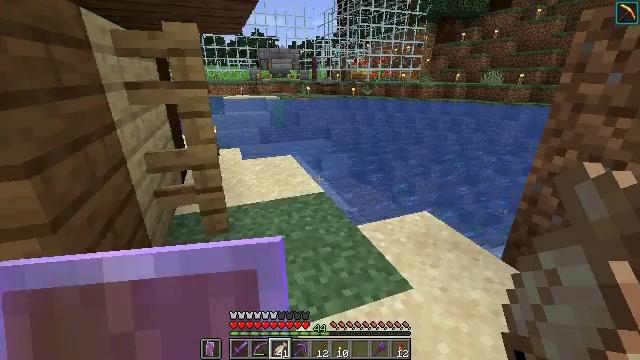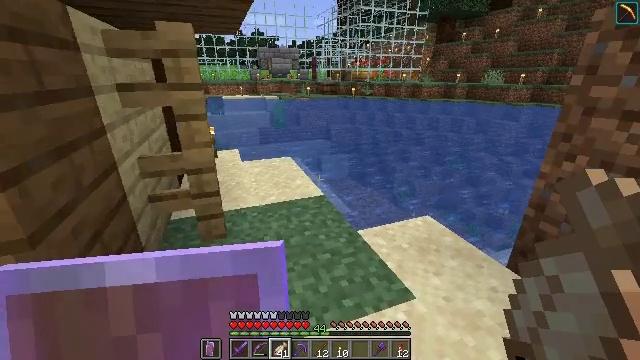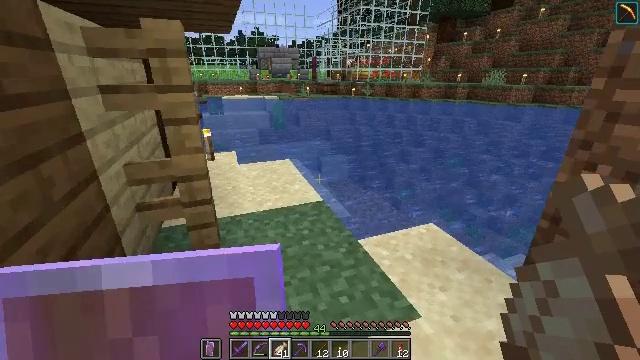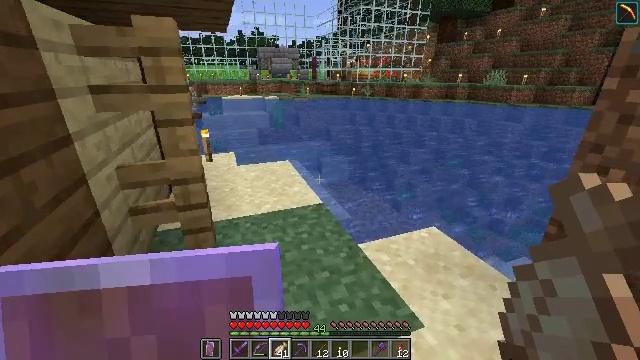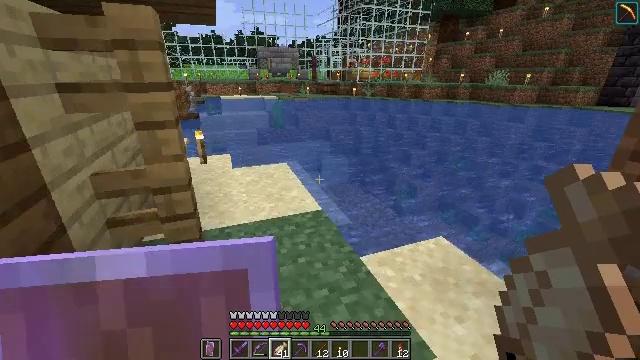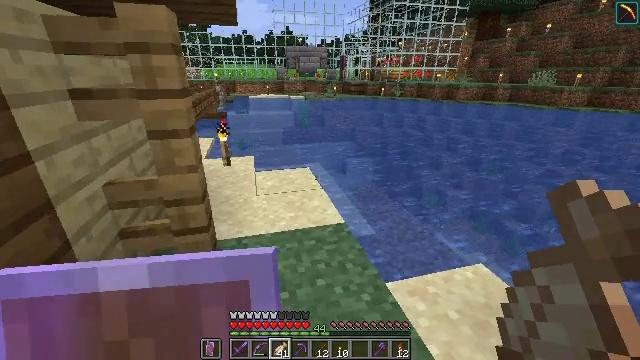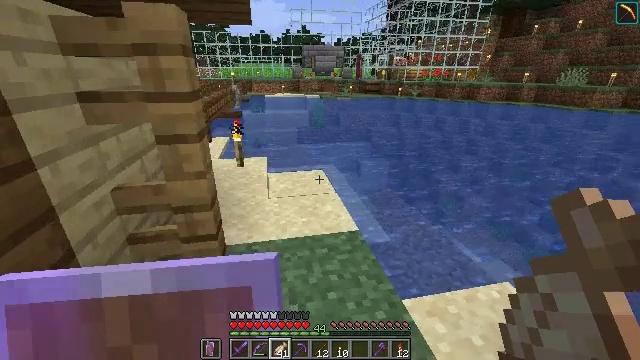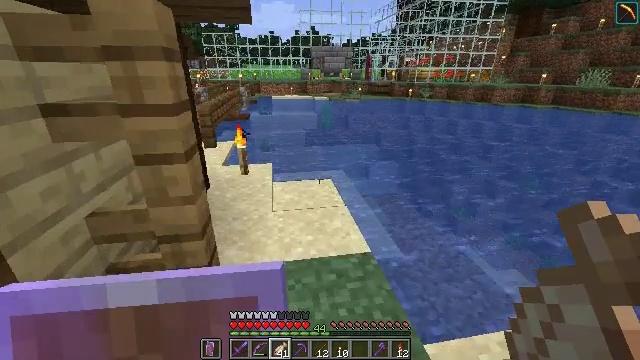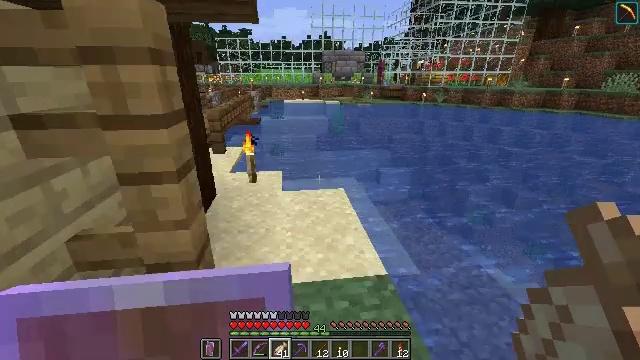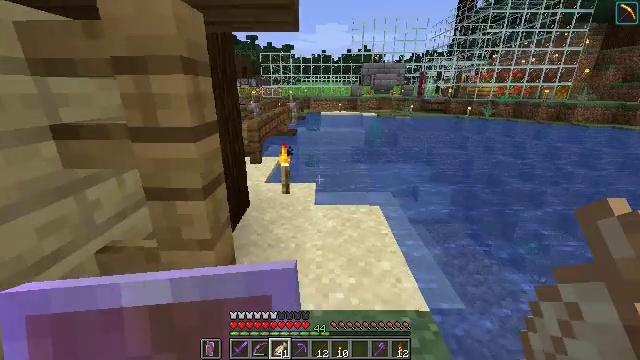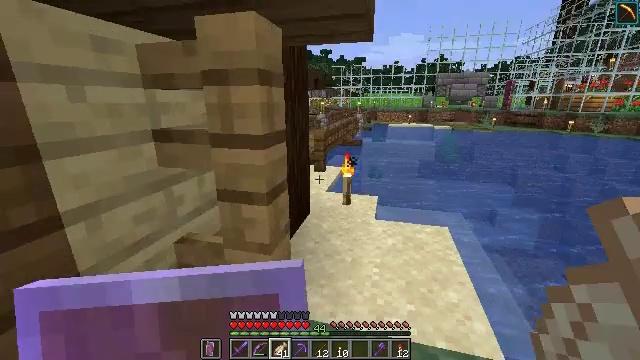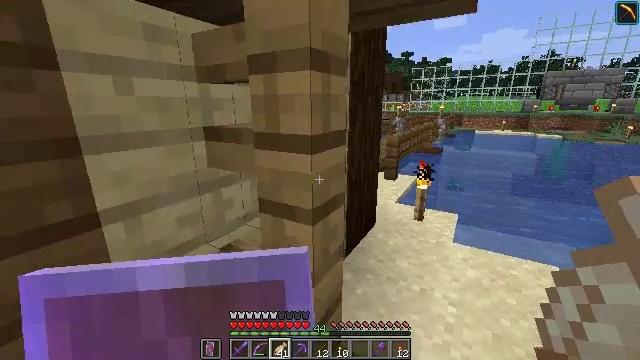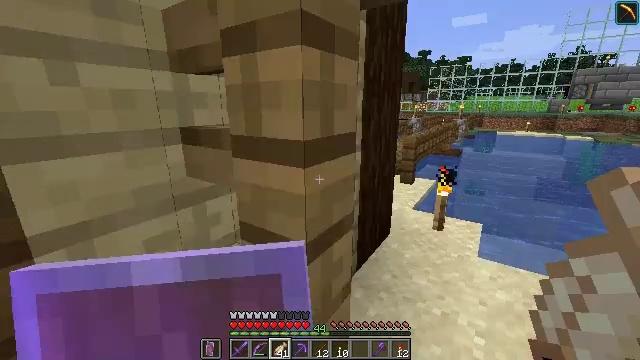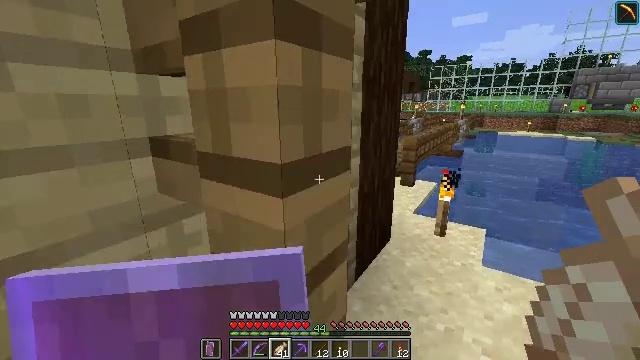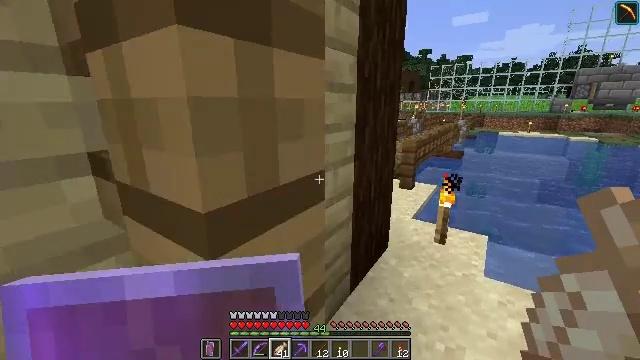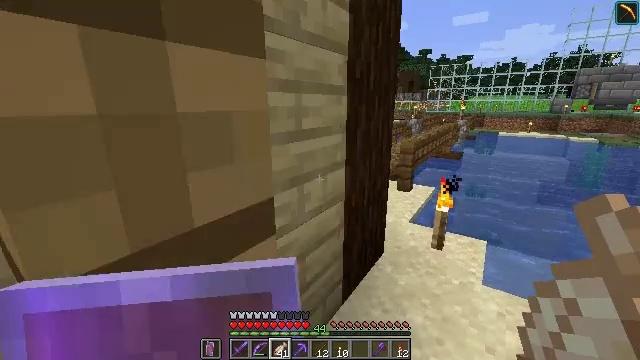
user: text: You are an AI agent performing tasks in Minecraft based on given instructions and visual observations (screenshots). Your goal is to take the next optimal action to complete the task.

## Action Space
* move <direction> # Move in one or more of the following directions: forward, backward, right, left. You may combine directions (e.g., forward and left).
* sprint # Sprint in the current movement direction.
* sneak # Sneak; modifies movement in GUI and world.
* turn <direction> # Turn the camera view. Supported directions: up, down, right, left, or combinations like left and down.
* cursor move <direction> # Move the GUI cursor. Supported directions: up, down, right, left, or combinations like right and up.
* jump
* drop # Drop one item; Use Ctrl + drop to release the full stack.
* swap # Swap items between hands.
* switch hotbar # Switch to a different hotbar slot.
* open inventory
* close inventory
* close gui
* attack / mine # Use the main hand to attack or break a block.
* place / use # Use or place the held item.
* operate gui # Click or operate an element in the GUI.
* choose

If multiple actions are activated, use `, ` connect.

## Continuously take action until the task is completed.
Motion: motion action
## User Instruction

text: Craft a stonecutter.
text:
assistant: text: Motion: move forward
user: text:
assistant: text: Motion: move forward
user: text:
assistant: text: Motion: move forward
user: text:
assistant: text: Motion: move forward
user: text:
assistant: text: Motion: move forward, turn left
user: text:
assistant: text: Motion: move forward, turn left
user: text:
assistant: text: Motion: move forward, turn left
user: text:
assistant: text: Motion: move forward, turn left
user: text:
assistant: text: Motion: move forward, turn left and up
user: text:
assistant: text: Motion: move forward, turn left and up
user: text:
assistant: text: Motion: move forward, turn left
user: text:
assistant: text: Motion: move forward, turn left
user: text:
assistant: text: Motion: move forward
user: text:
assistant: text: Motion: move forward
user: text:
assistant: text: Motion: move forward
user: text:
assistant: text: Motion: move forward
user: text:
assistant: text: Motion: move forward and move right
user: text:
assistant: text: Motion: move forward and move right
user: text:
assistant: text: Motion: move forward and move right
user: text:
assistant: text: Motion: move forward and move right
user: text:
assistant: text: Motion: move forward and move right
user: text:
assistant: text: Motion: move forward
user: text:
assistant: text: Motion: move forward
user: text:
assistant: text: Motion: move forward
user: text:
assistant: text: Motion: move forward
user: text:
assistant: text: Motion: move forward
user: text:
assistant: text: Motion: move forward, turn left
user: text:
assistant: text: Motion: move forward, turn left
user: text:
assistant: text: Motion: move forward, turn left and down
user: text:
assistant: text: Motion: move forward, turn left